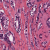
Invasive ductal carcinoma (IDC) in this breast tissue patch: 1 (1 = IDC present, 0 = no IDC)